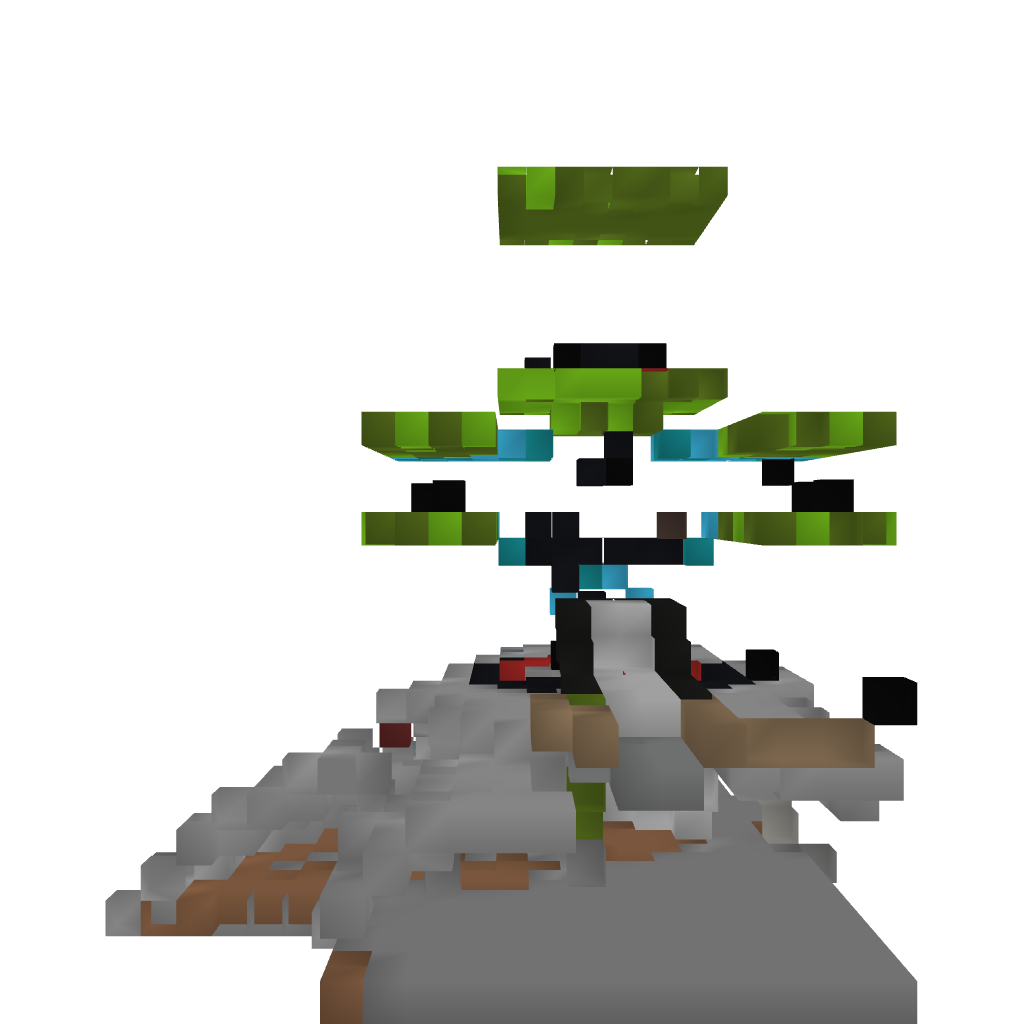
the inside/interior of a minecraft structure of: Small zombie pixelart